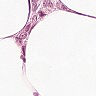
Metastatic tissue present: yes